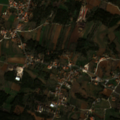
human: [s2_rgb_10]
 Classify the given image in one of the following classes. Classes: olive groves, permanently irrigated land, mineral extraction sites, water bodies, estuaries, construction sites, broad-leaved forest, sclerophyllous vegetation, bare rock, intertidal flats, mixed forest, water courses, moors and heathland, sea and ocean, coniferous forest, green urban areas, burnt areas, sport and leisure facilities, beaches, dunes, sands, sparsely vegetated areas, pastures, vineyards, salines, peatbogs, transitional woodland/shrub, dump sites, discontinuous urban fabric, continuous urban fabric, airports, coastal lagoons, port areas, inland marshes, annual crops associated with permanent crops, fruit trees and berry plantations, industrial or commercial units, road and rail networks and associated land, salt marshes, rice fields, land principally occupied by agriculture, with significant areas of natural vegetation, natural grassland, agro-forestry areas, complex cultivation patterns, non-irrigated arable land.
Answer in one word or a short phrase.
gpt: complex cultivation patterns, land principally occupied by agriculture, with significant areas of natural vegetation, mixed forest